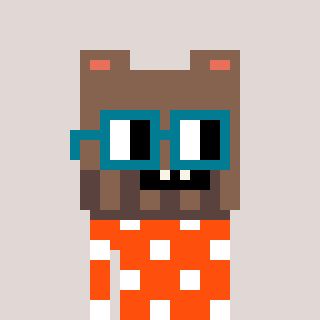
a pixel art character with square dark green glasses, a bear-shaped head and a orange-colored body on a warm background